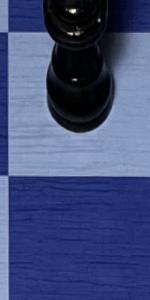
Label: Empty